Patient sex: M
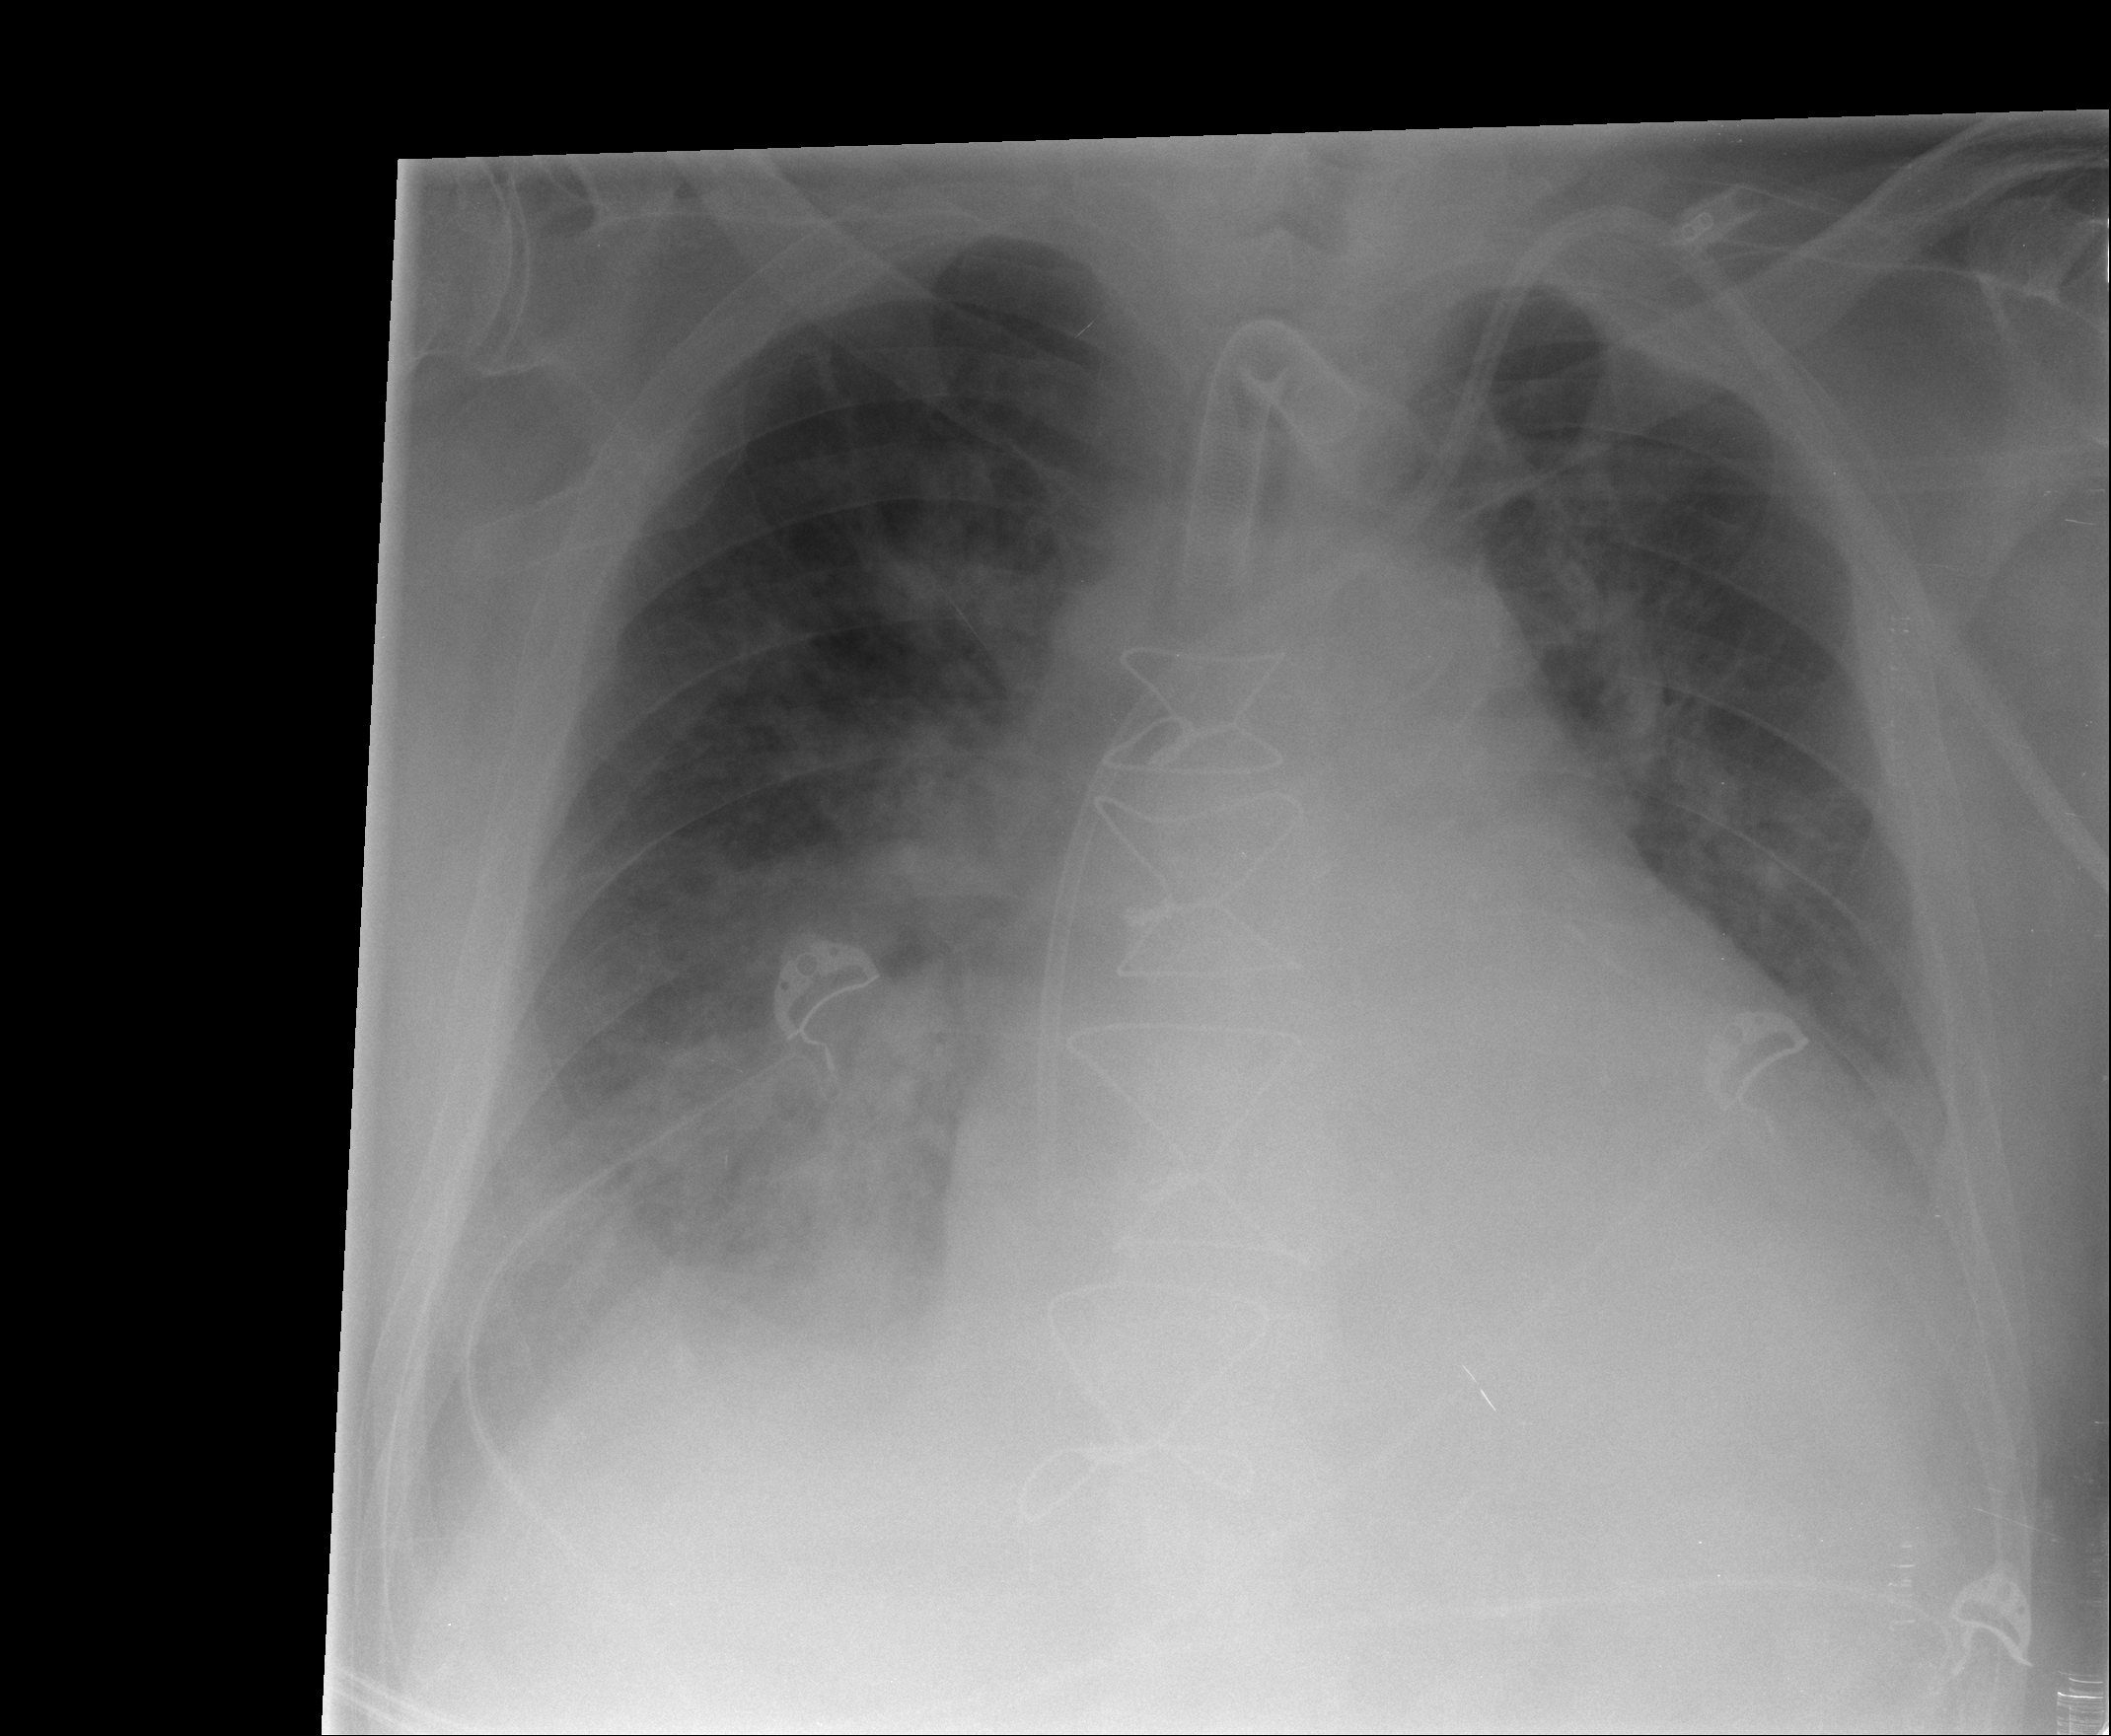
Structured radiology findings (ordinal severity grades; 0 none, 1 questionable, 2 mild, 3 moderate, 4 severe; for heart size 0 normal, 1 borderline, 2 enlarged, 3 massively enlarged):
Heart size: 3
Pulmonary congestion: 3
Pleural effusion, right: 2
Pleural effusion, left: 2
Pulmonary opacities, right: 3
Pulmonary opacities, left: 1
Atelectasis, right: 3
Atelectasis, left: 2